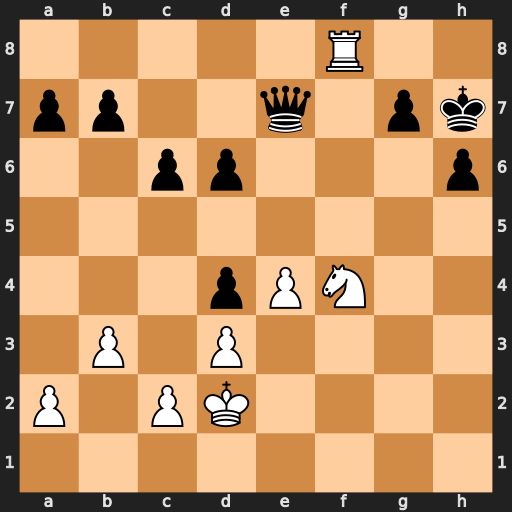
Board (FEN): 5R2/pp2q1pk/2pp3p/8/3pPN2/1P1P4/P1PK4/8
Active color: w
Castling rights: -
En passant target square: -
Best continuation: Rh8+ Kxh8 Ng6+ Kg8 Nxe7+